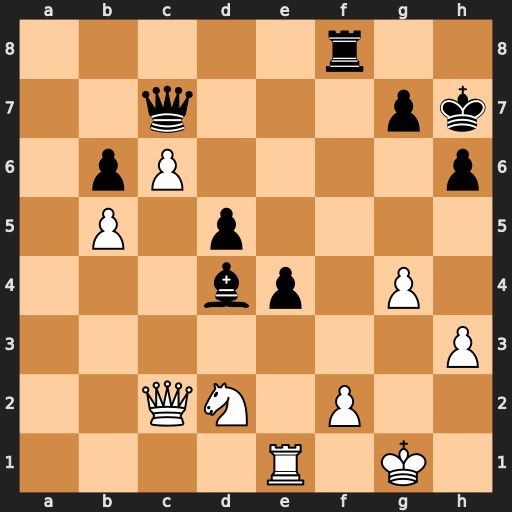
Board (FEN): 5r2/2q3pk/1pP4p/1P1p4/3bp1P1/7P/2QN1P2/4R1K1
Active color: w
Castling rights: -
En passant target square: -
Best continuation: Nxe4 Kh8 Qd3